Question: I used Visual Studio 2010 yesterday to create a new .aspx form using the and selecting .
Now, as you can see in the screen capture below, I have 4 errors on the page associated with the page directive that VS created.
Yesterday, I marked this up to Windows or Visual Studio needing to be restarted, but I kept working.
I shut the PC off when I went home, and everything loaded up fresh this morning, yet low and behold the error is still there.
Here is that first line with the page directive:
'''
<%@ Page Title="Lawson MPRO AFE Detail" Language="C#" MasterPageFile="~/app.Master" AutoEventWireup="true" CodeBehind="AFE-details.aspx.cs" Inherits="spiderCS.pts.AFE_details" %>
'''
Here are the errors (in case you can't read the screen capture):
- - - -
## Does anyone know why I am seeing these errors or how to clear them up?

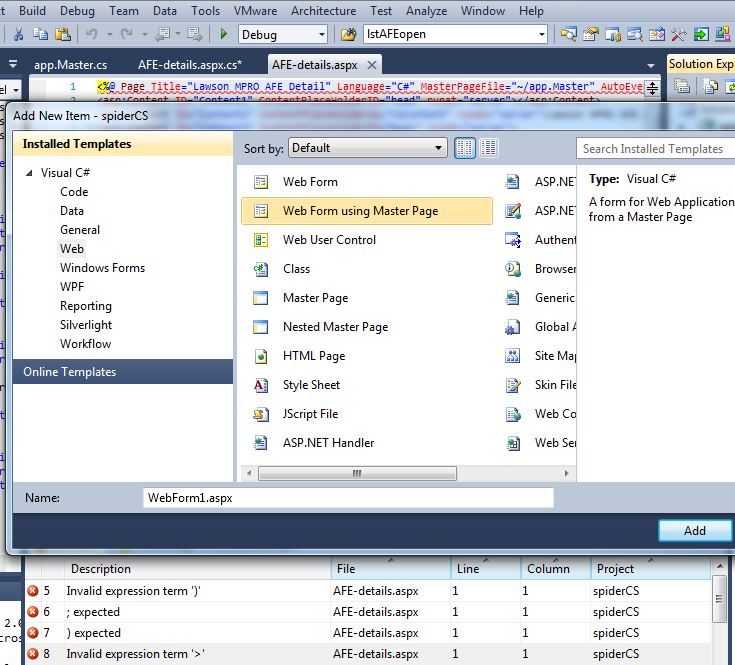
Answer: Following Amit Joki's advice, I deleted the whole page and recreated it.
The problem returned.
However, Visual Studio 2010 will compile, debug and run the website still I close the text so that the HTML in that file is not displayed.
Apparently, it is not a true bug in my code, but some kind of bug in the VS IDE.